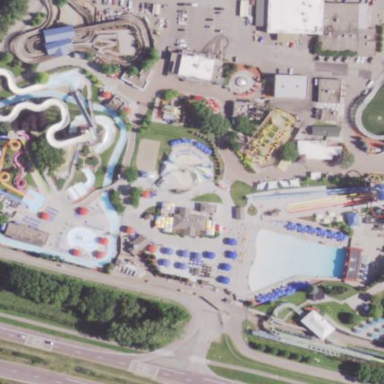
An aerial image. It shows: Water park.